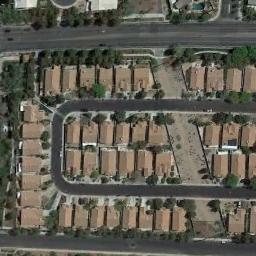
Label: dense_residential